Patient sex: M
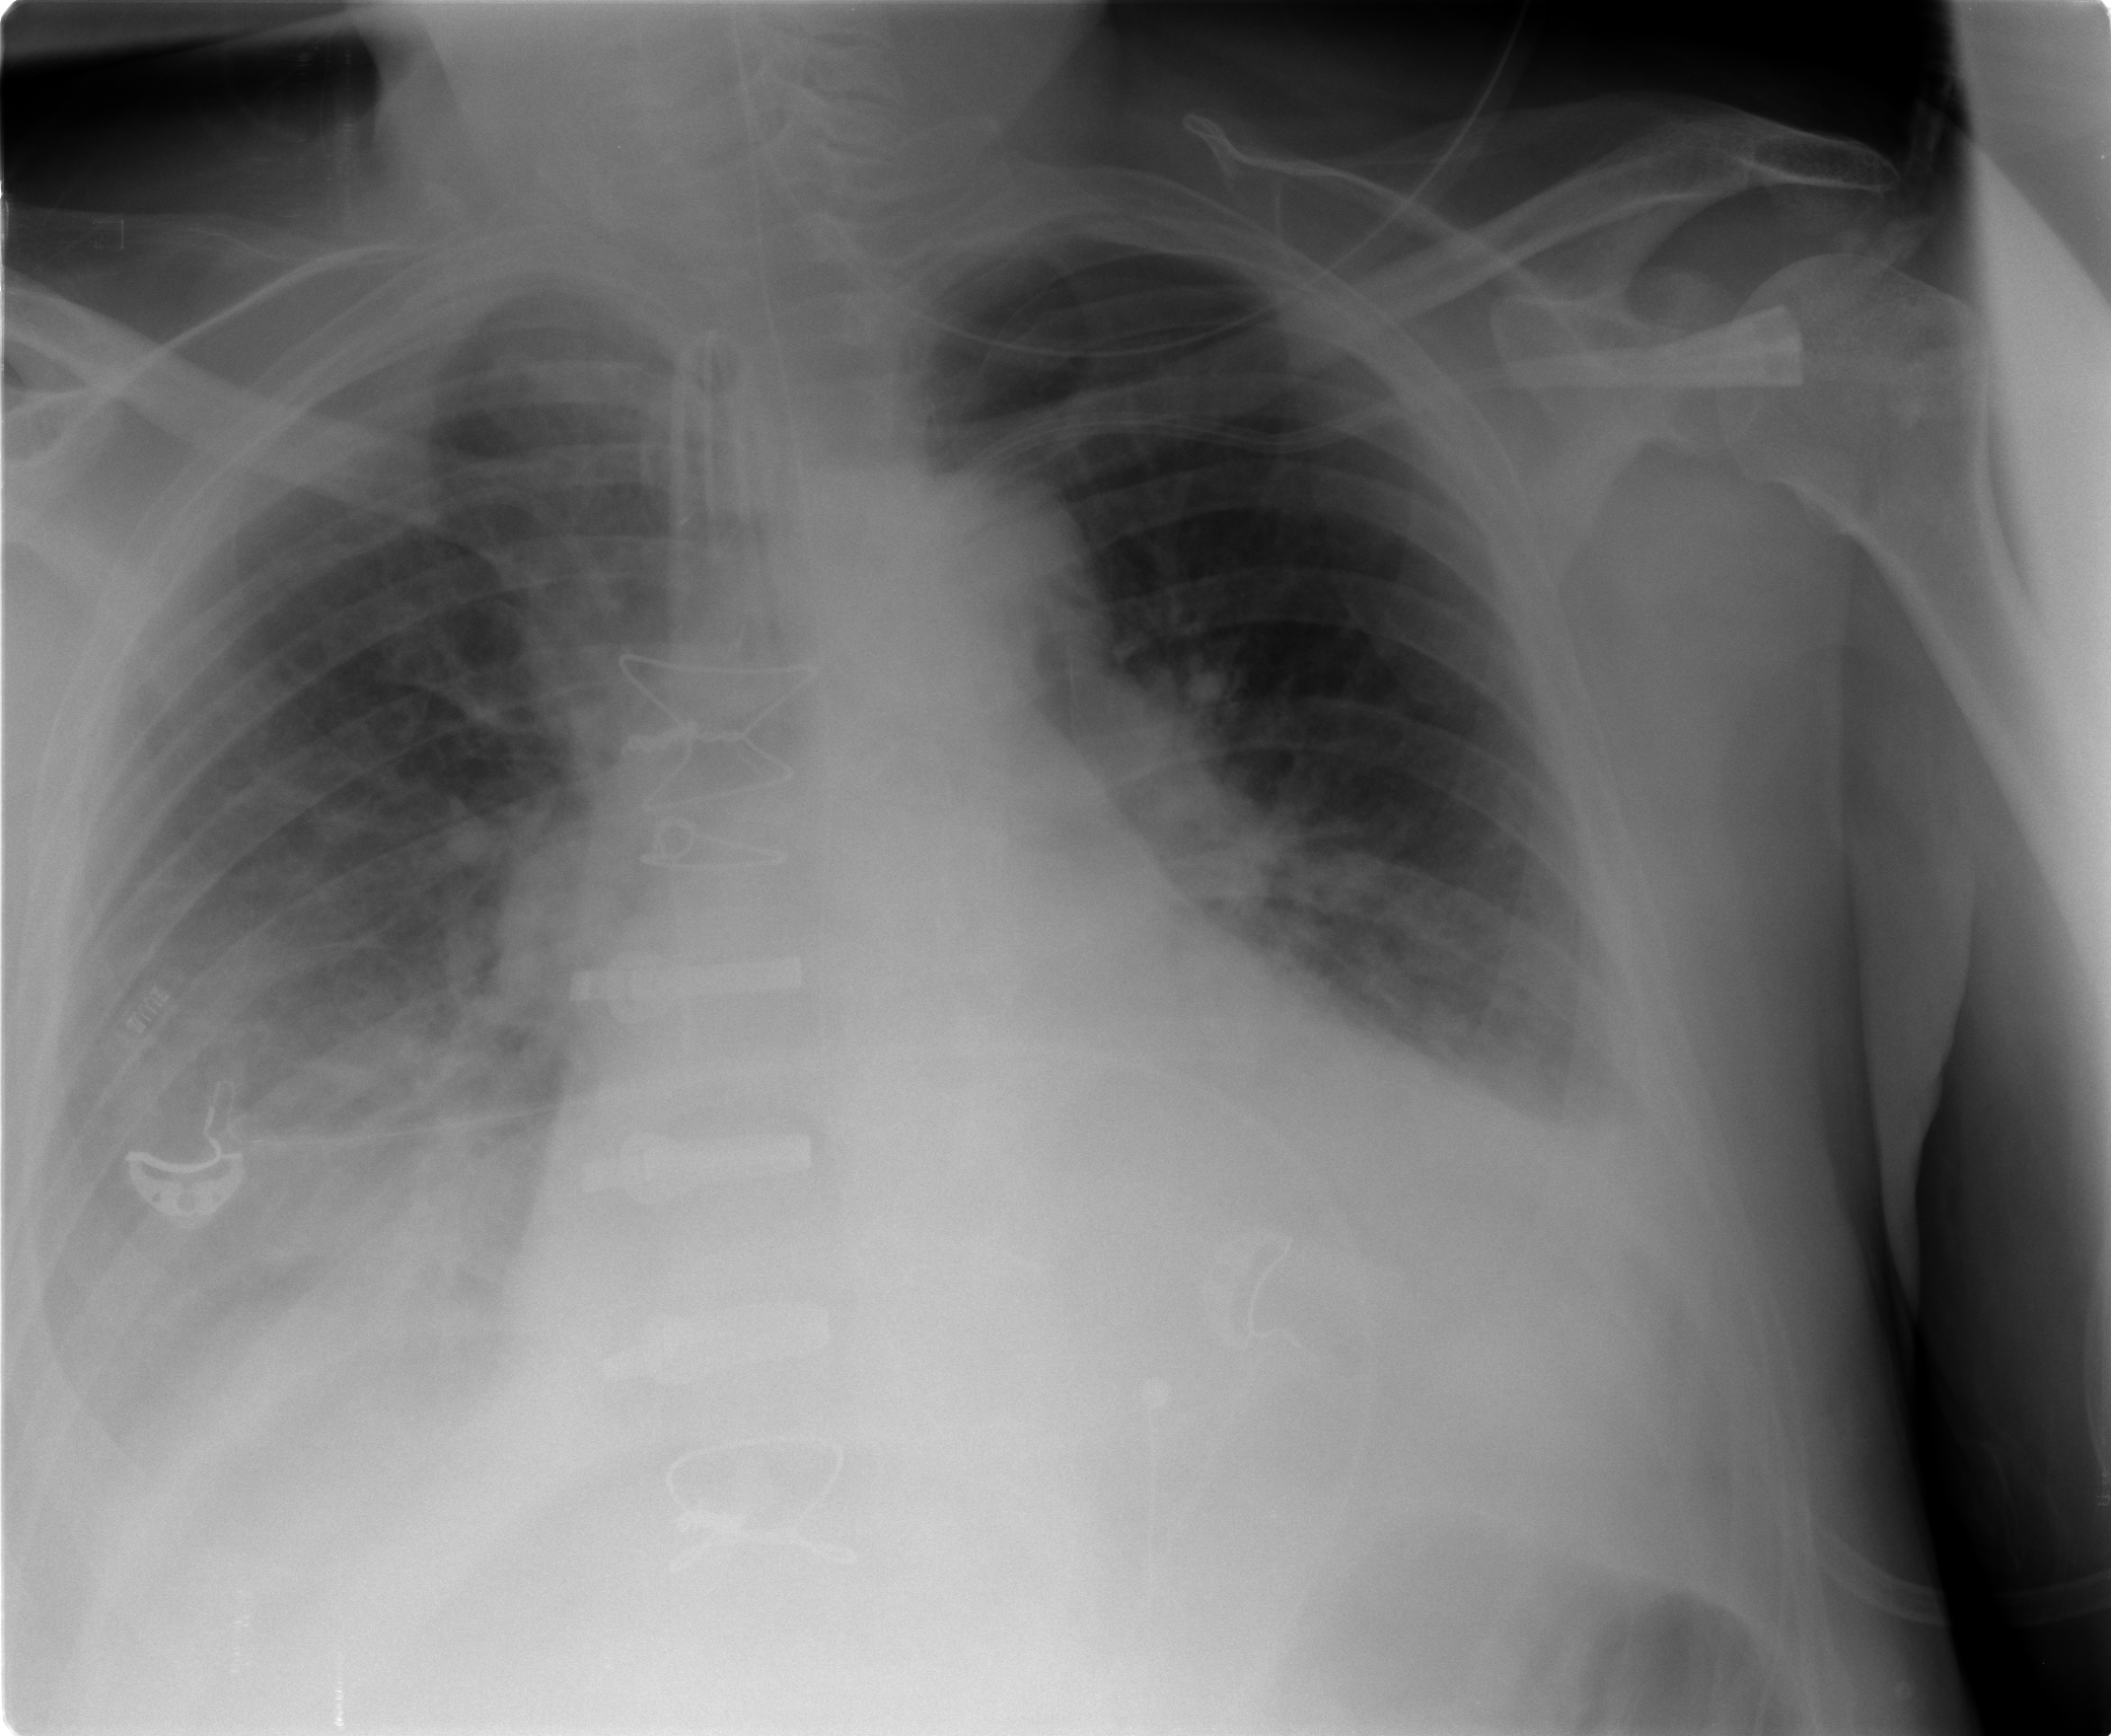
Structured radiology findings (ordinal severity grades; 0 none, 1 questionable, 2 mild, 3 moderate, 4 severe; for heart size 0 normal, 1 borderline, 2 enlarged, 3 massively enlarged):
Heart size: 3
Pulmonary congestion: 2
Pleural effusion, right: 2
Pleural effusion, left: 1
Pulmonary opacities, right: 0
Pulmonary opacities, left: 0
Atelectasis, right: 3
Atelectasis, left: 2